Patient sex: F
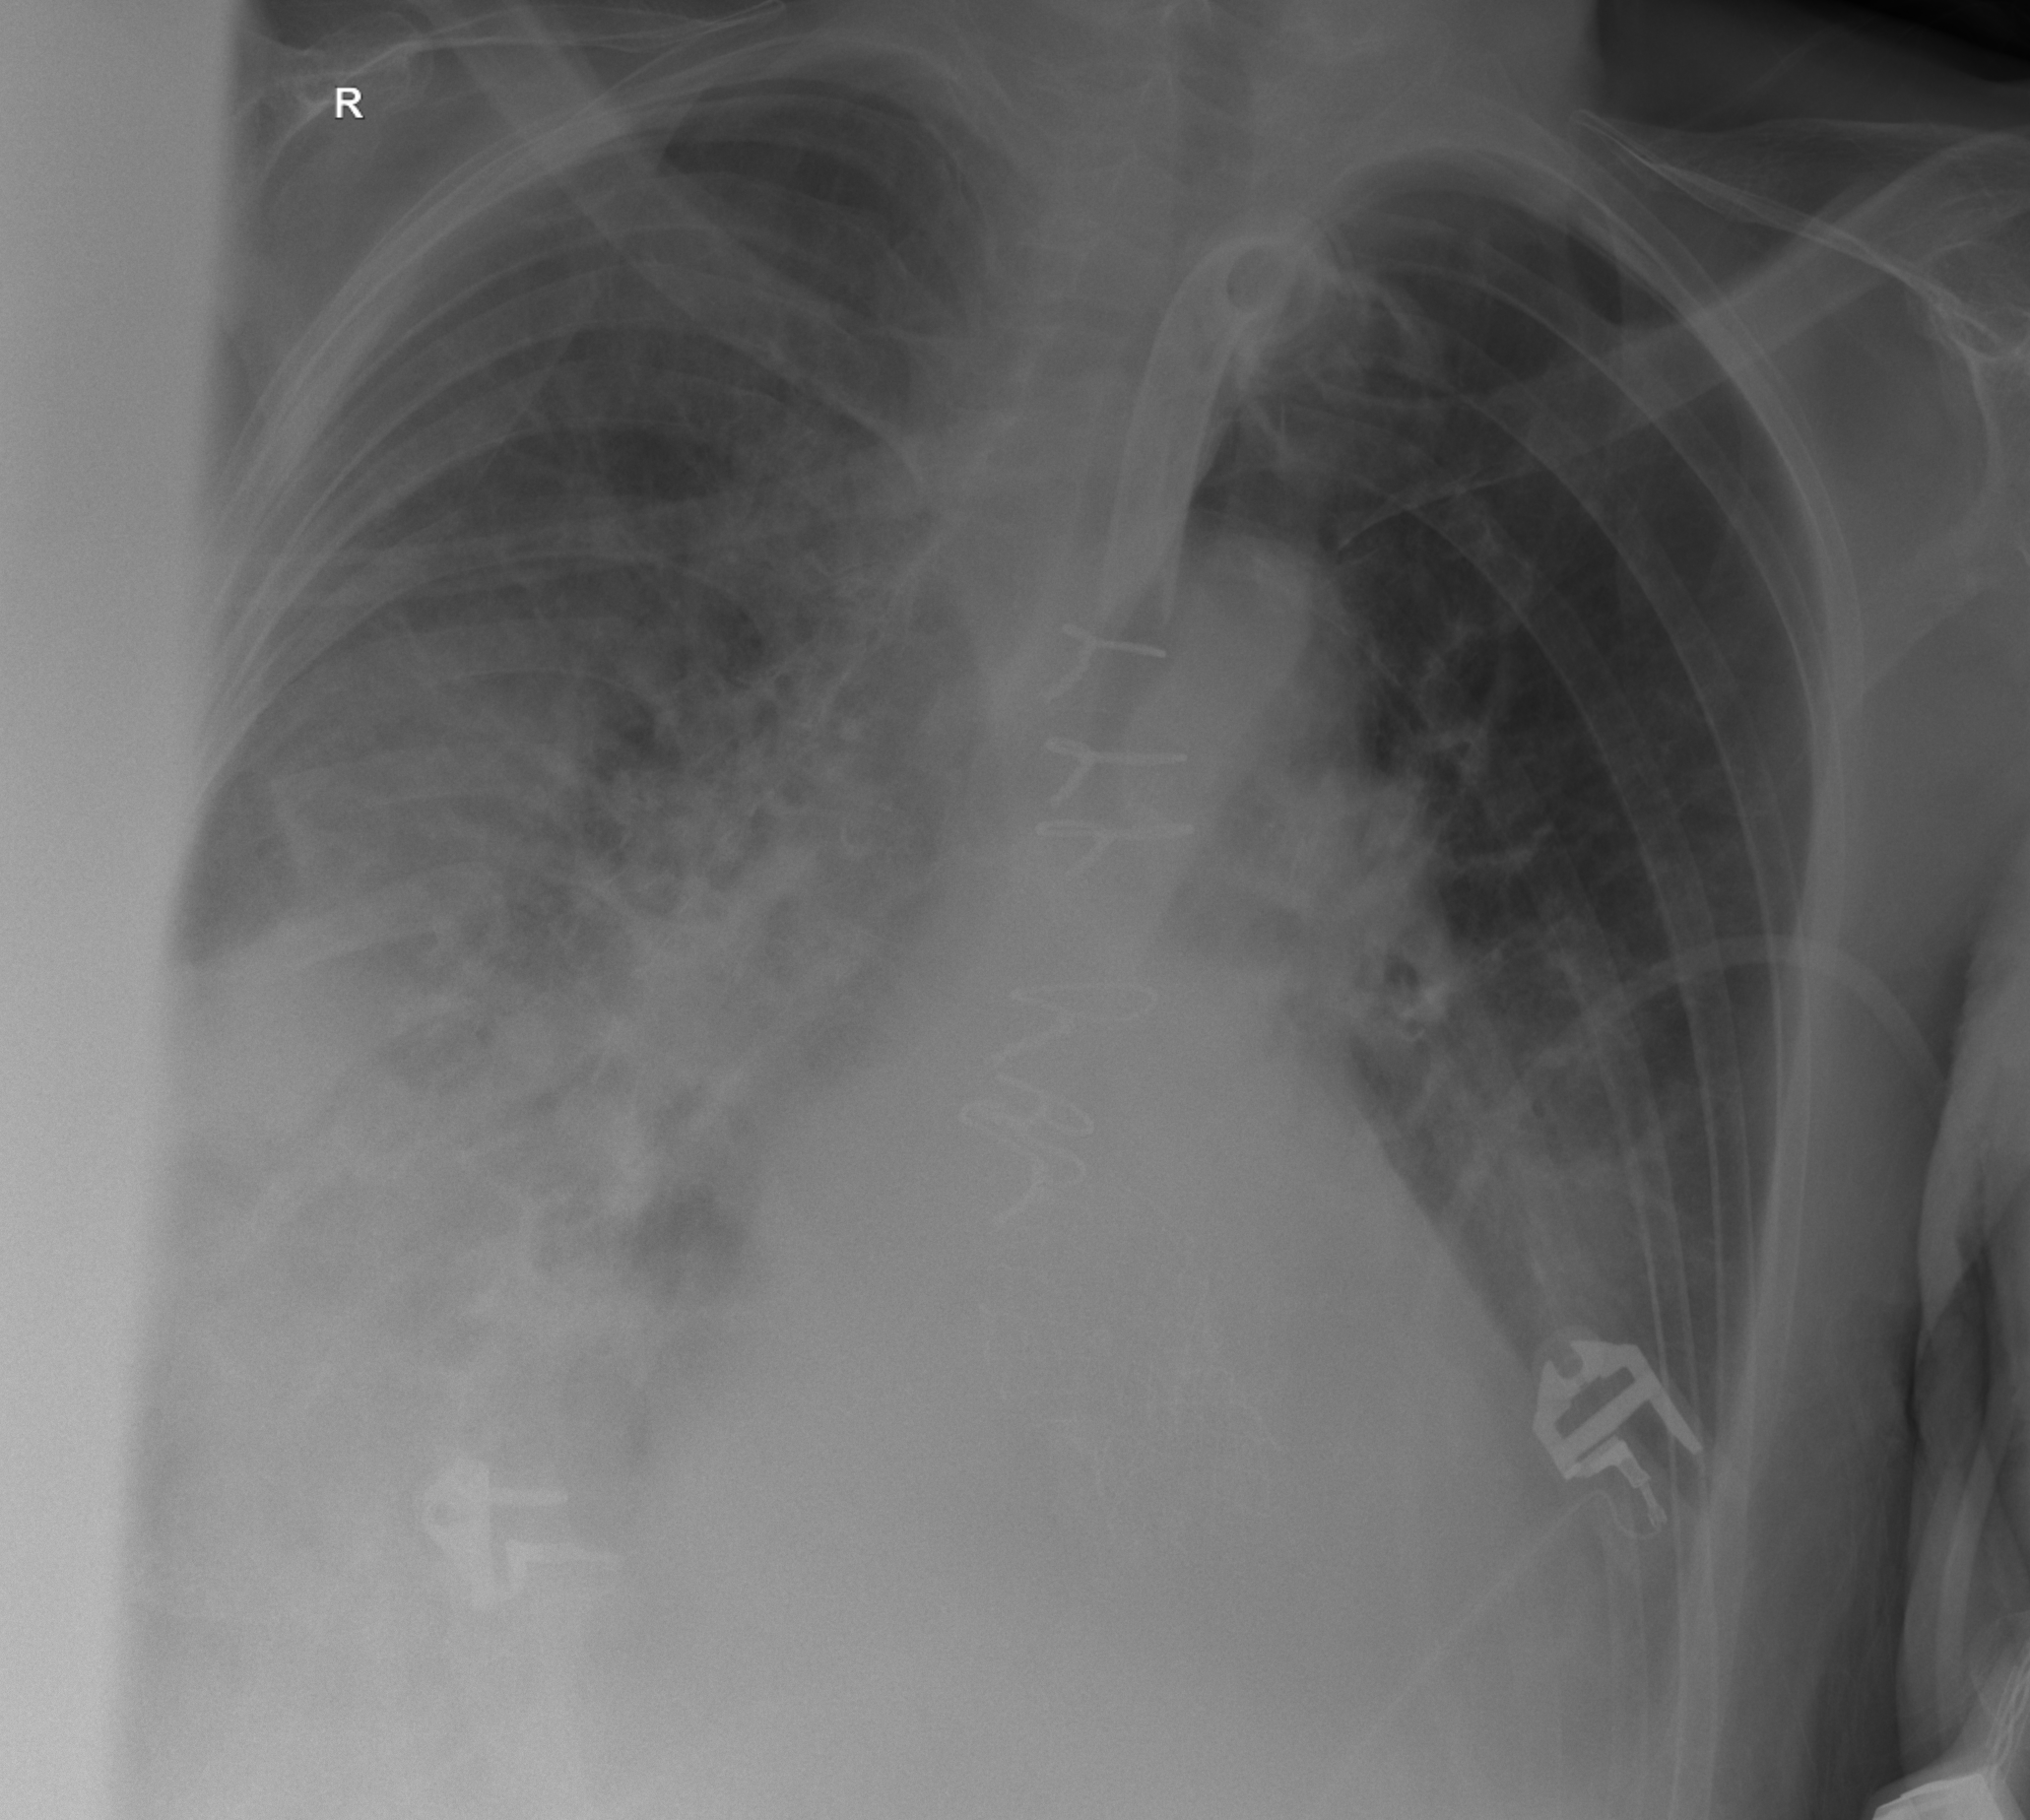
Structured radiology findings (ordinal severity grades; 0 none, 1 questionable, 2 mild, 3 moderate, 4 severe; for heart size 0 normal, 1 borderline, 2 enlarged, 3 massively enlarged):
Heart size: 0
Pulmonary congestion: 0
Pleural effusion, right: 3
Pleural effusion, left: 2
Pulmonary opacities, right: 1
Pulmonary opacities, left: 0
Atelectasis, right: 2
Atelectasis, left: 2